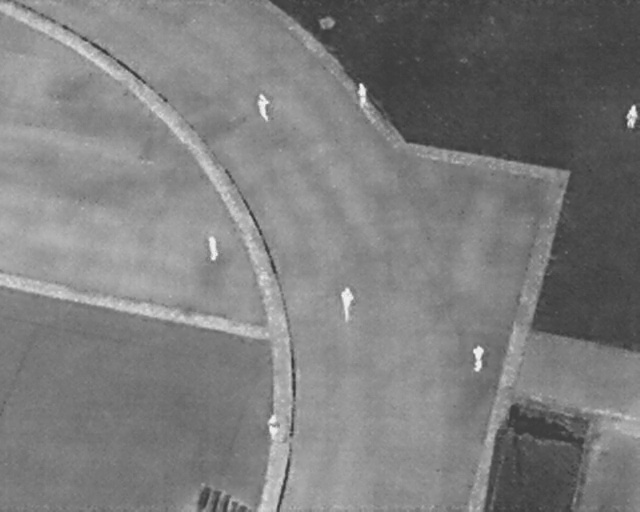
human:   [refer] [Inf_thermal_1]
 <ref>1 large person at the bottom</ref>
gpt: <box>[[40, 82, 44, 84, 2]]</box>

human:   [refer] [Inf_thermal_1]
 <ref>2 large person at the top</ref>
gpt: <box>[[38, 19, 43, 22, 170], [54, 17, 58, 19, 172]]</box>

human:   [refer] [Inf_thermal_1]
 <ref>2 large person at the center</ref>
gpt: <box>[[30, 47, 35, 50, 170], [51, 57, 57, 61, 176]]</box>